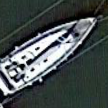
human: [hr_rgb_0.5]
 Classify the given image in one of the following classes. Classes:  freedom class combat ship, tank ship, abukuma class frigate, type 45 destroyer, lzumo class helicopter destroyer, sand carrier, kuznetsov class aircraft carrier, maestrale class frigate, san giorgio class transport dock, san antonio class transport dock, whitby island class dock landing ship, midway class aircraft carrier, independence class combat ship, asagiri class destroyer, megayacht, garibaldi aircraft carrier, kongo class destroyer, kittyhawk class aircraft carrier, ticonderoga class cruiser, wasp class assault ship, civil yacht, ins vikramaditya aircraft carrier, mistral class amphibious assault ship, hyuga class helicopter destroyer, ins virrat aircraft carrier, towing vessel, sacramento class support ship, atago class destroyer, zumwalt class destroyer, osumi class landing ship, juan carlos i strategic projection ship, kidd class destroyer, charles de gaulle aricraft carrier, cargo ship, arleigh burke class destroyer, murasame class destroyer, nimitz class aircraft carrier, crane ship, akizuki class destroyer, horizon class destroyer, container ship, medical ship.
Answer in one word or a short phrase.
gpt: Civil yacht